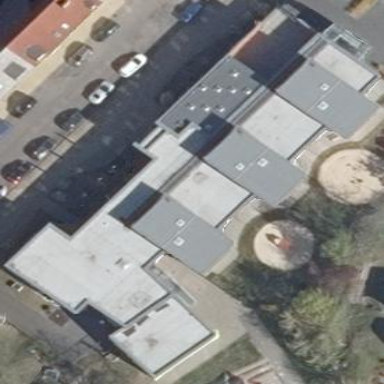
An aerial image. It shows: Kindergarten building.